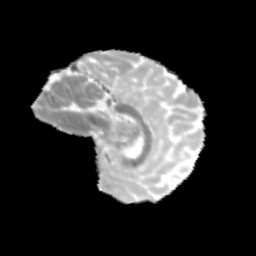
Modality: MD
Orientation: sagittal
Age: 12
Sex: male
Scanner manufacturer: siemens
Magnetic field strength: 3 T
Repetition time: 3.8 s
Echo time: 0.07 s